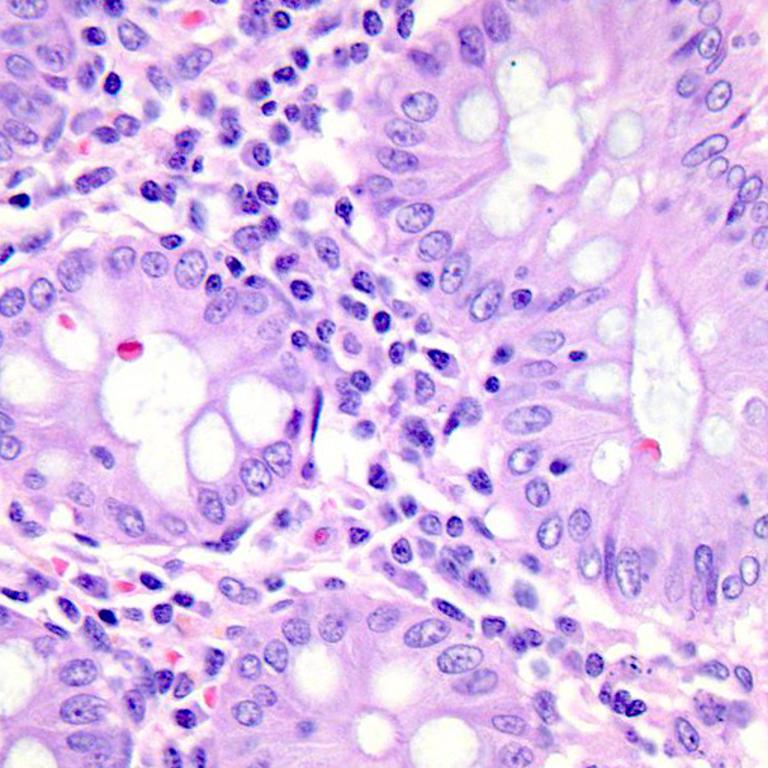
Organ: colon
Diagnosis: benign